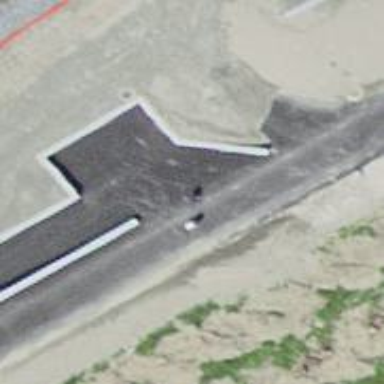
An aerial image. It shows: Bollard barrier.